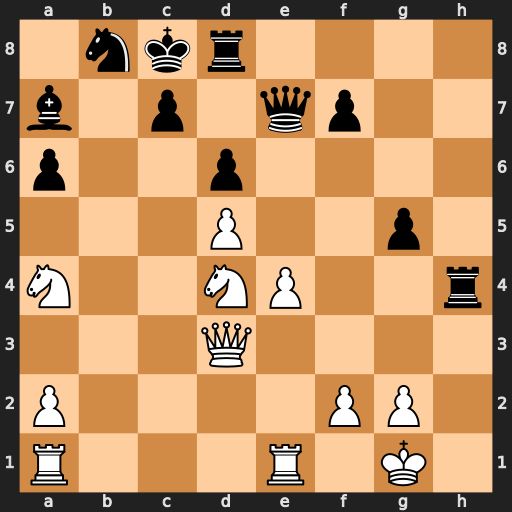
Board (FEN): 1nkr4/b1p1qp2/p2p4/3P2p1/N2NP2r/3Q4/P4PP1/R3R1K1
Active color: w
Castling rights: -
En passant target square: -
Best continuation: Nc6 Qf6 Nxa7+